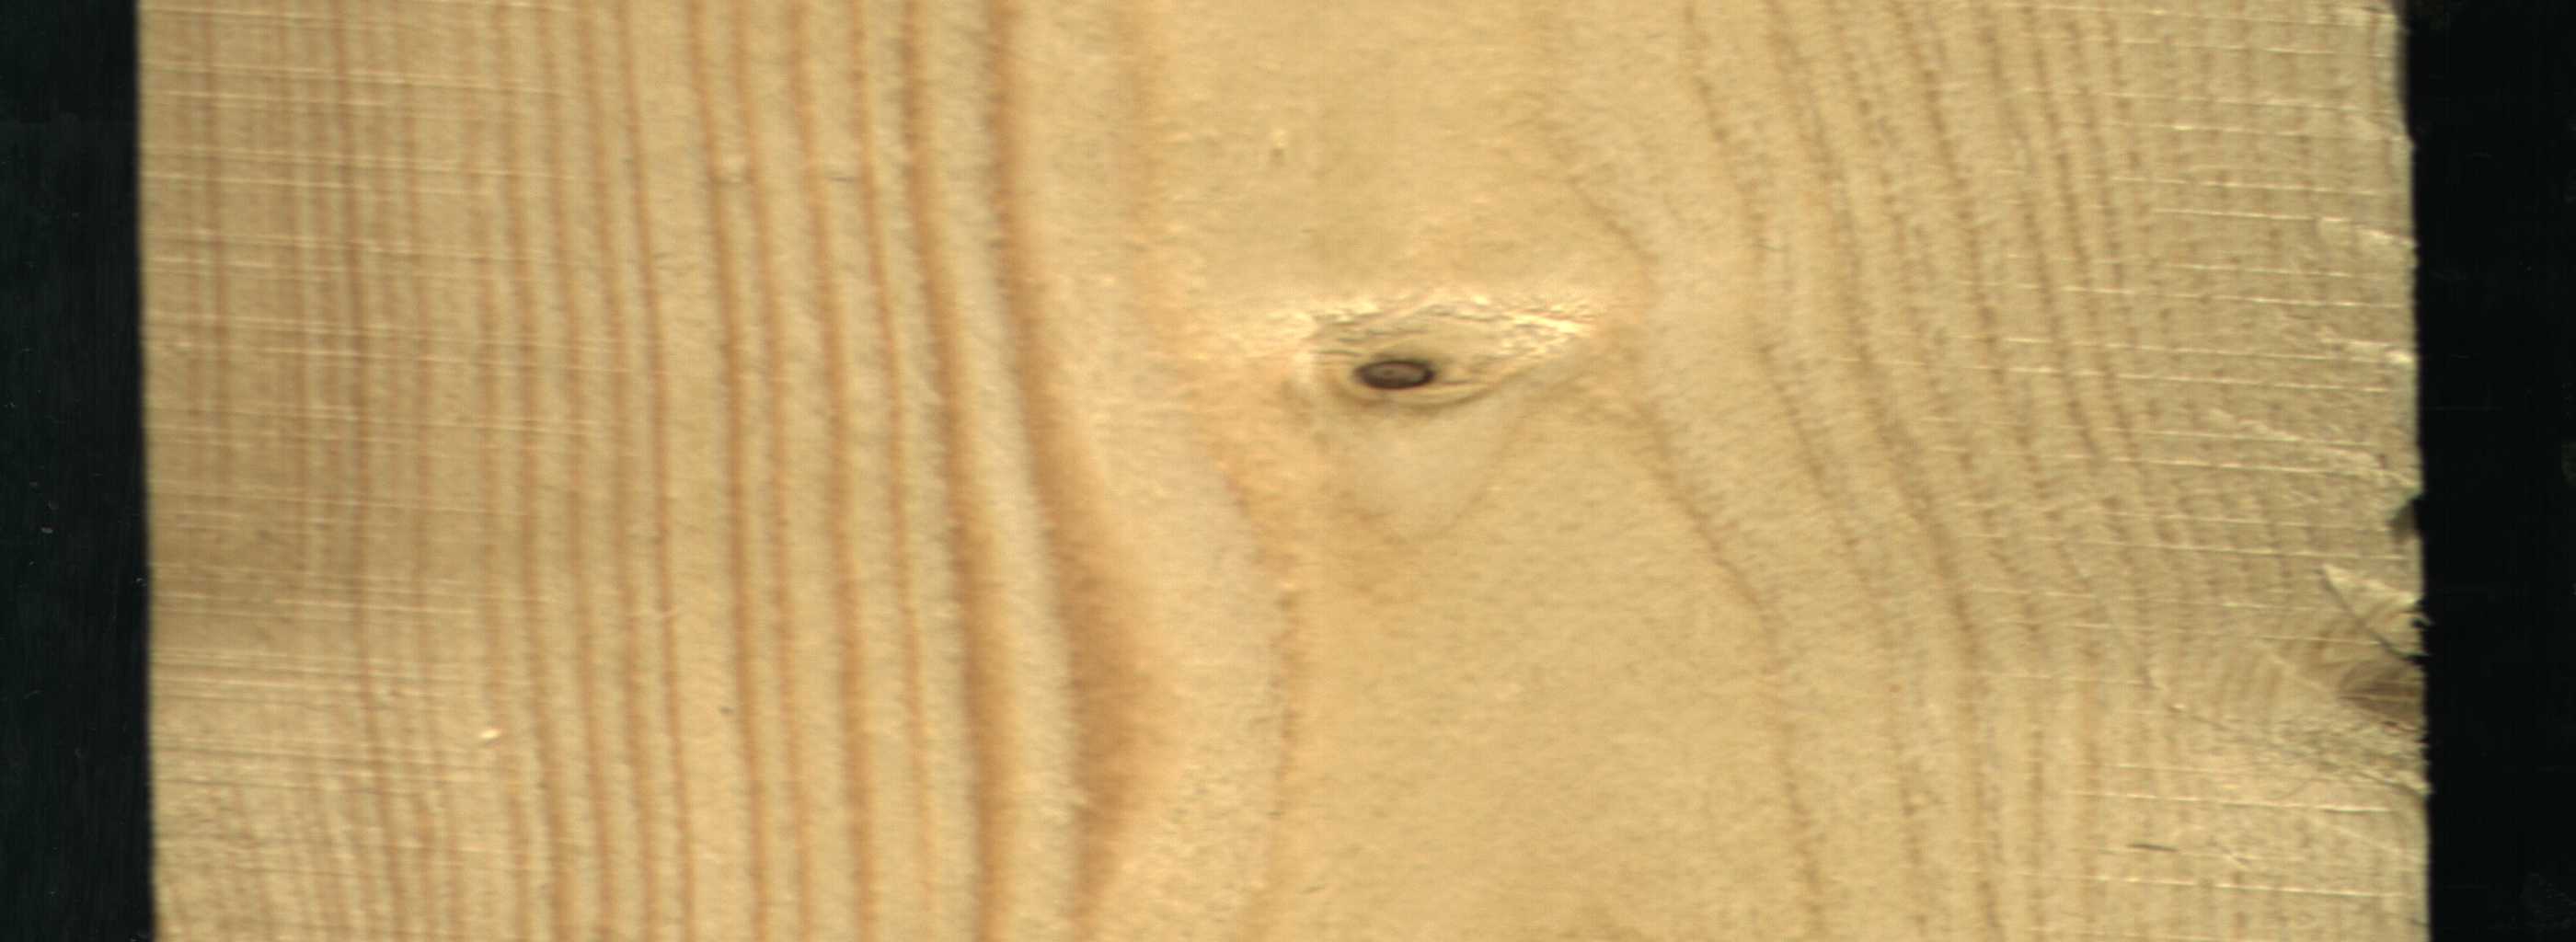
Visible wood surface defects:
Live_Knot
Live_Knot